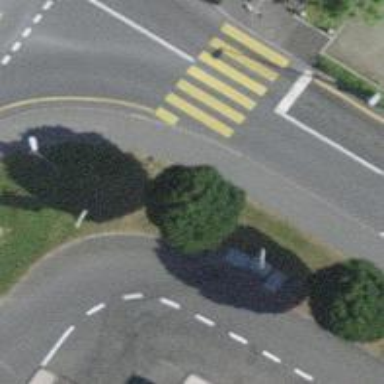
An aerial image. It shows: Kerb serving as barrier.